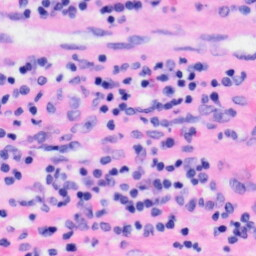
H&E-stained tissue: Liver